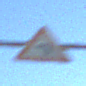
Verkehrszeichen: KurveLinks
Umgebung: Outdoor, Nature
Tageszeit: Night
Wetter: PartlyCloudy
Licht: Natural
Jahreszeit: NotSpecified
Kontrast: HighContrast